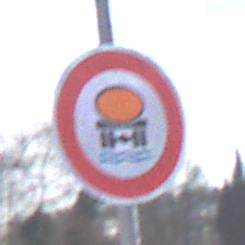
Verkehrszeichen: VerbotFahrzeugeWassergefaehrdenderLadung
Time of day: MorningAfternoon
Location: Outdoor (Nature)
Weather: PartlyCloudy
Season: Winter
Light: Natural